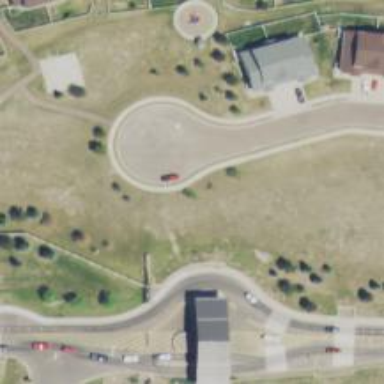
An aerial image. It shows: Turning circle on the road.